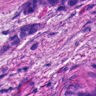
Metastatic tissue present: yes